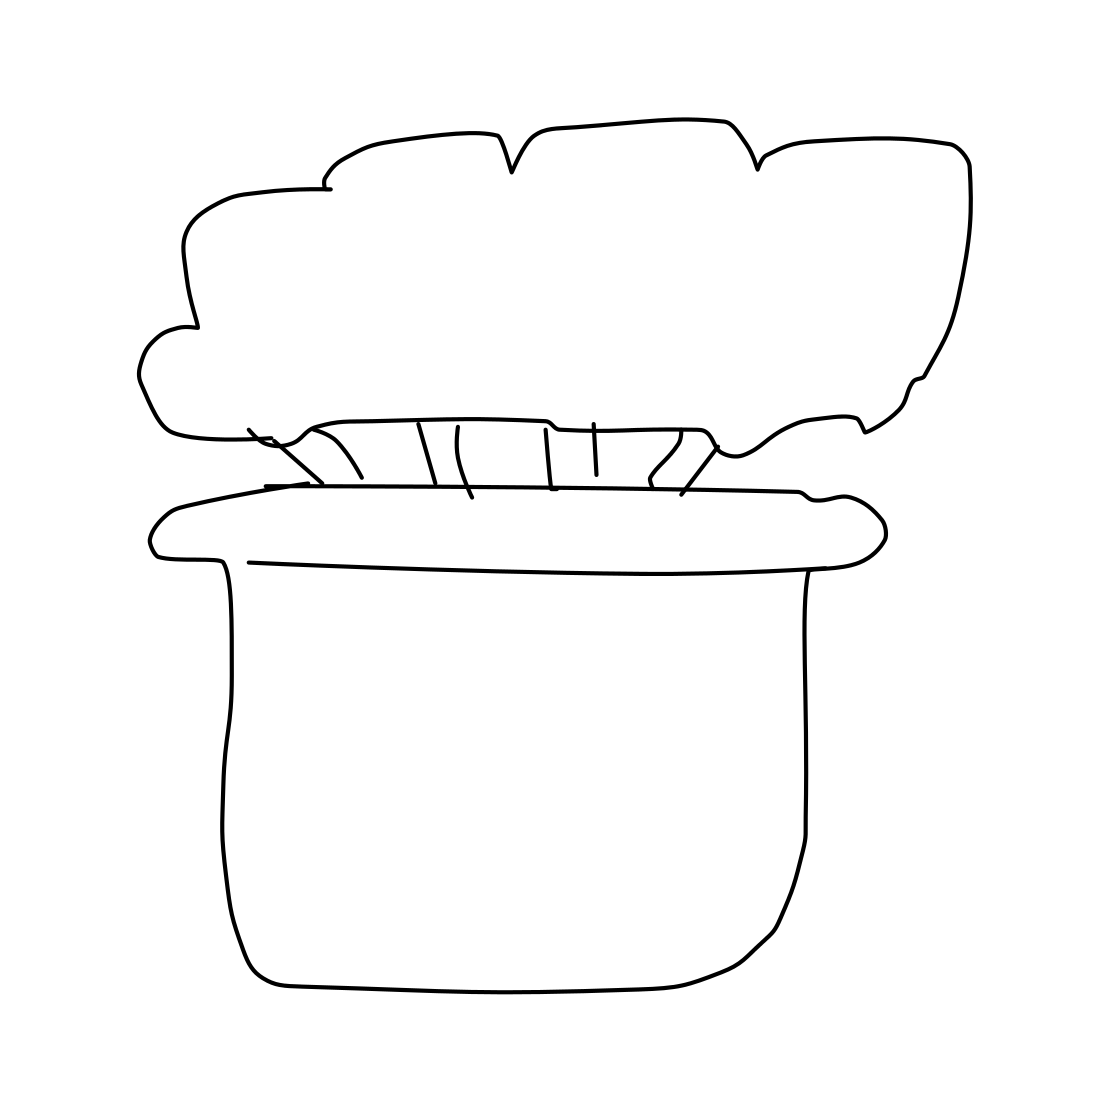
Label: potted plant